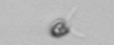
Label: Pyramimonas